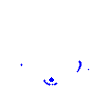
Particle: pion